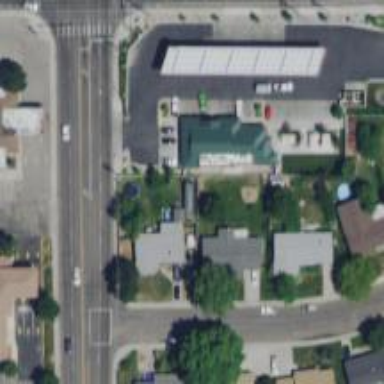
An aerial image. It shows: Convenience shop.